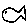
Label: fish